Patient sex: M
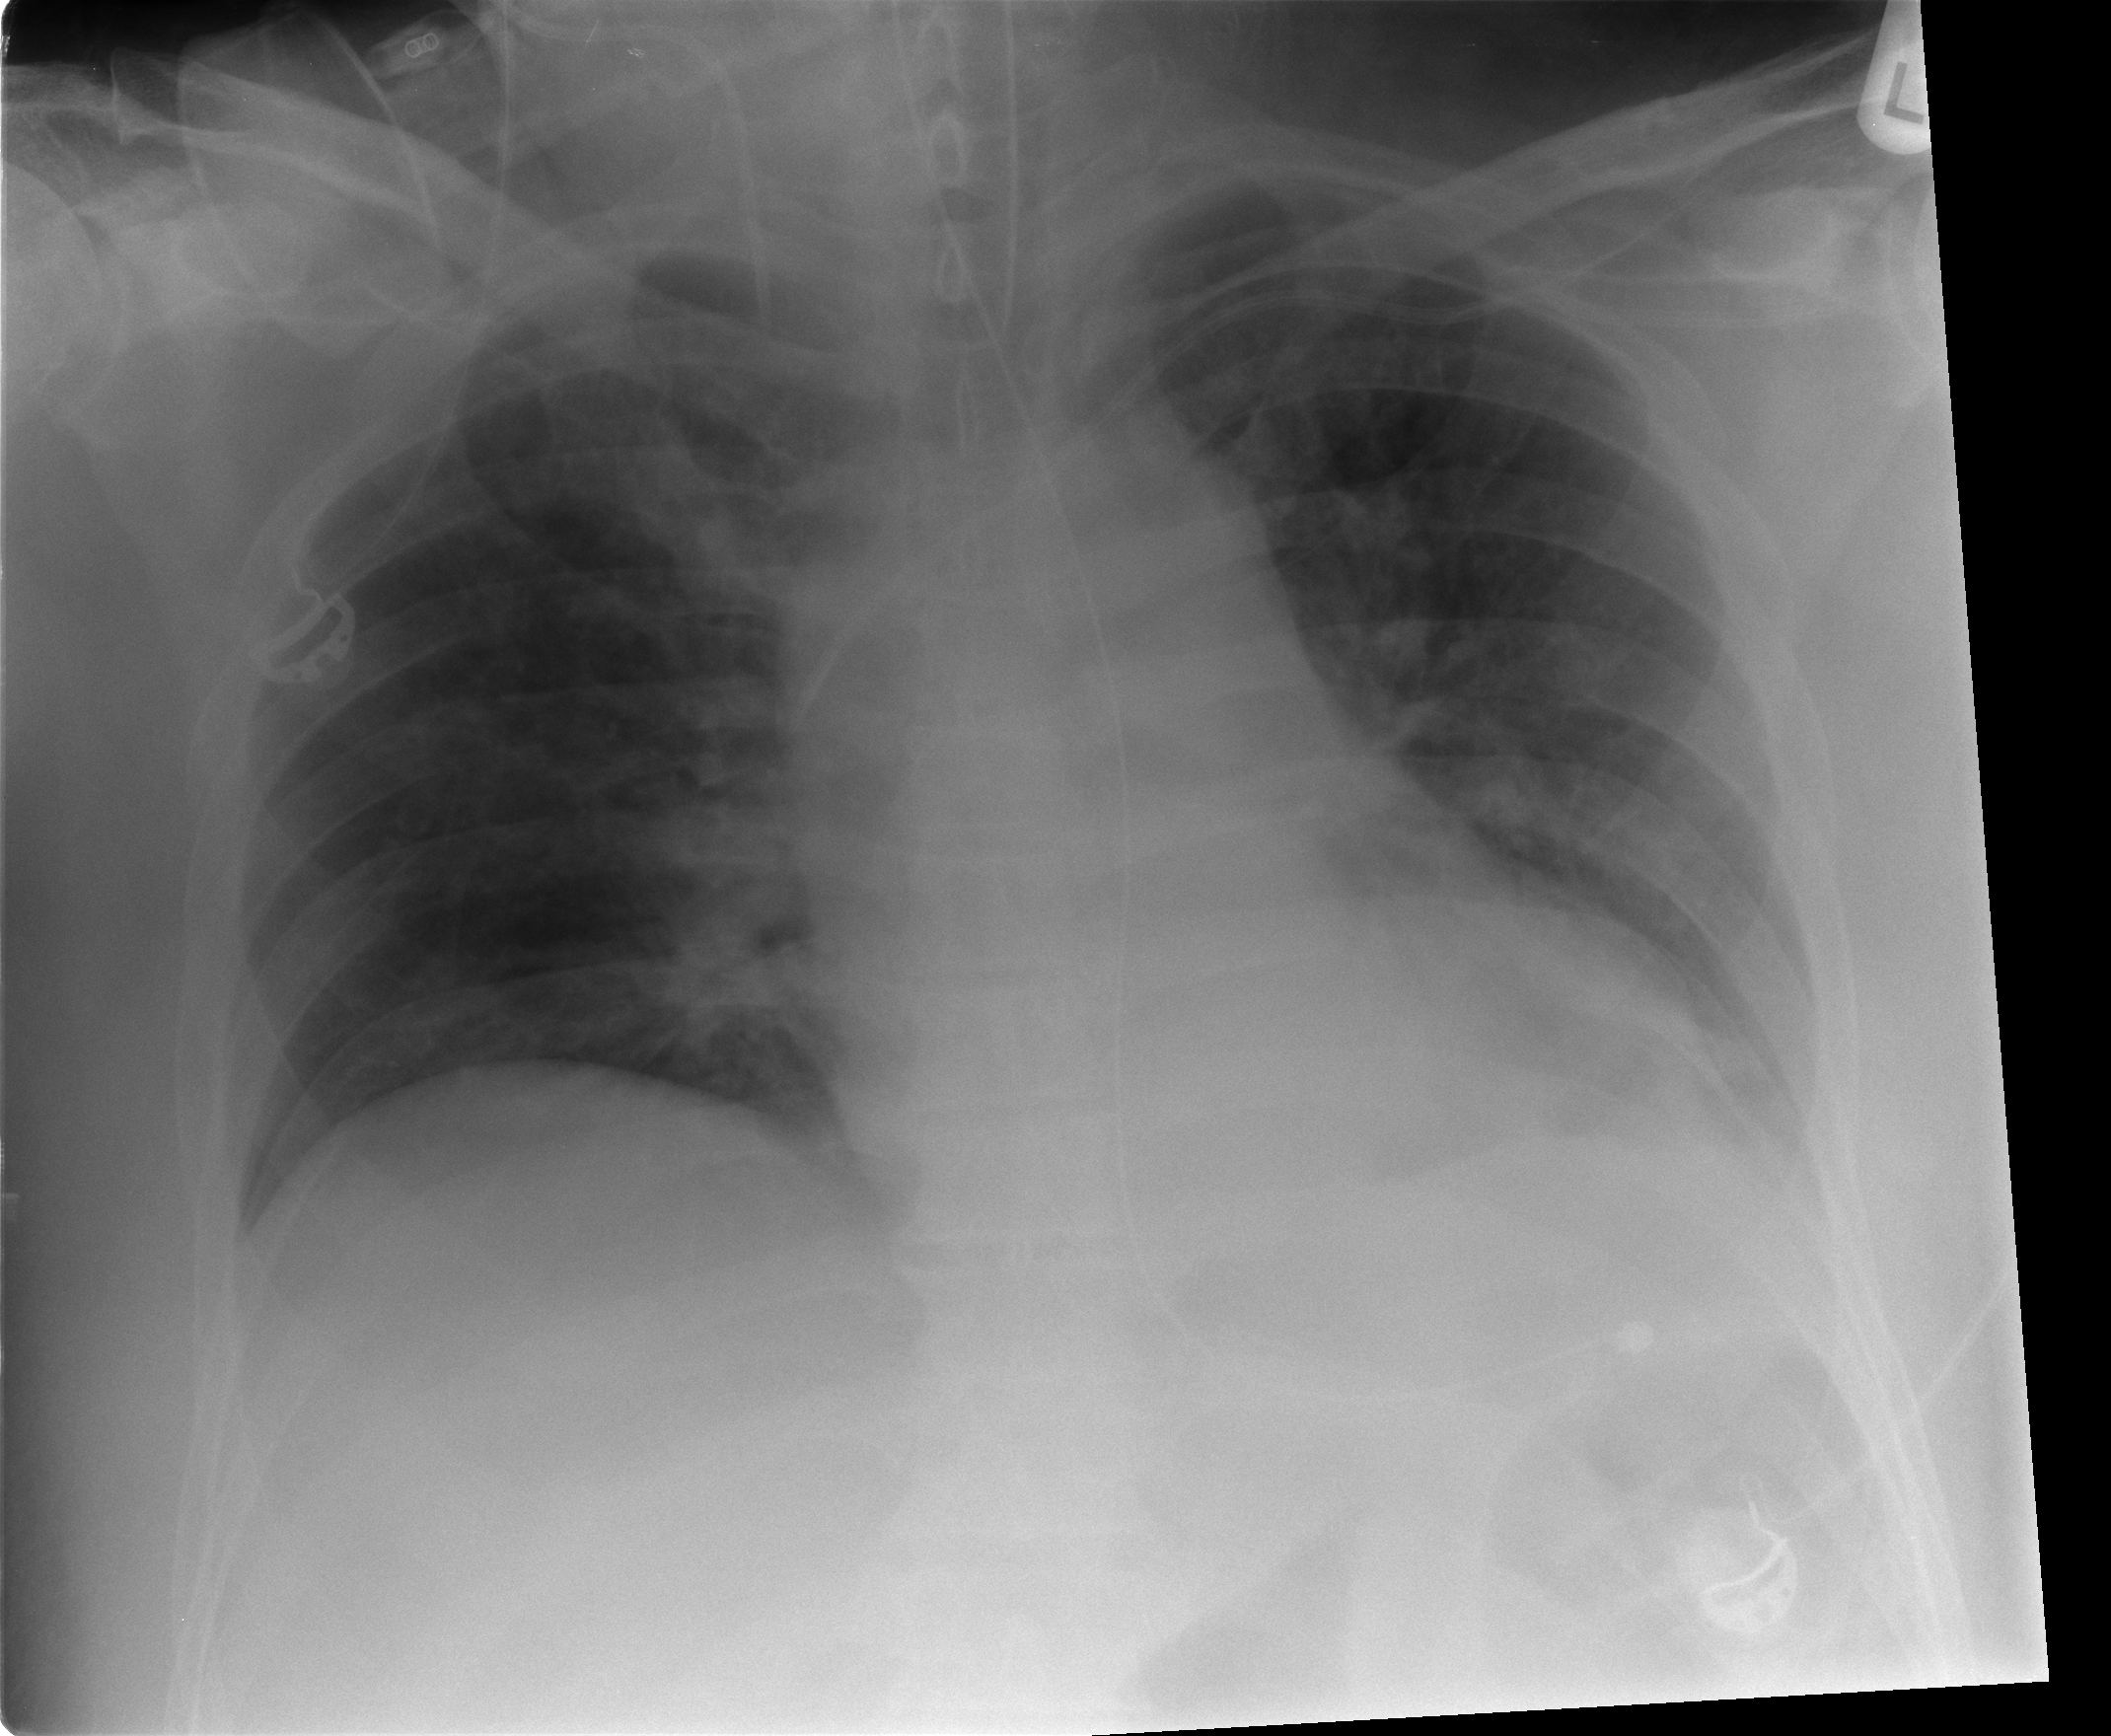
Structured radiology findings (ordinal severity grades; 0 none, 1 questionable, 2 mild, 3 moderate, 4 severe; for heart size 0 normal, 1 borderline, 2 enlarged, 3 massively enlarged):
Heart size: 2
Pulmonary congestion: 2
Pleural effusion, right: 0
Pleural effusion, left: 2
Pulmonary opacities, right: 0
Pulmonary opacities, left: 0
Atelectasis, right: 0
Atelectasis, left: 2